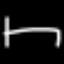
Label: bed